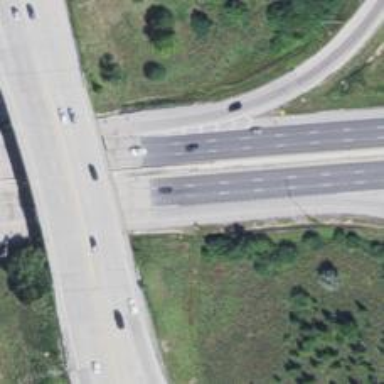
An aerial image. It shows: This image shows trunk highway that functions as expressway.